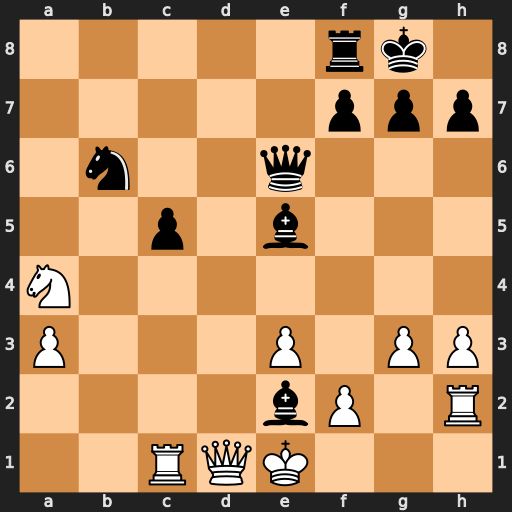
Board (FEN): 5rk1/5ppp/1n2q3/2p1b3/N7/P3P1PP/4bP1R/2RQK3
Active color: w
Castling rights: -
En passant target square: -
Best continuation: Kxe2 Nxa4 Qxa4